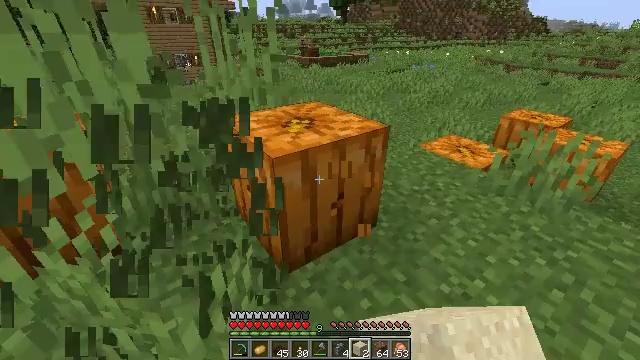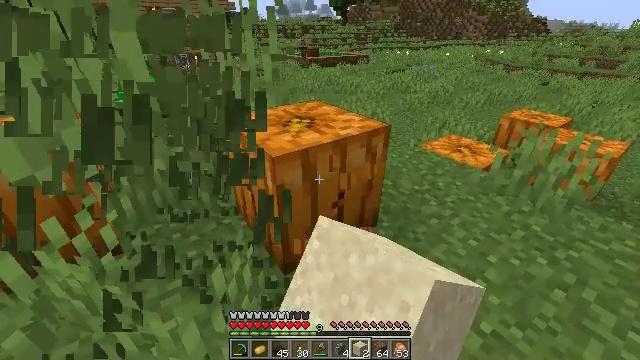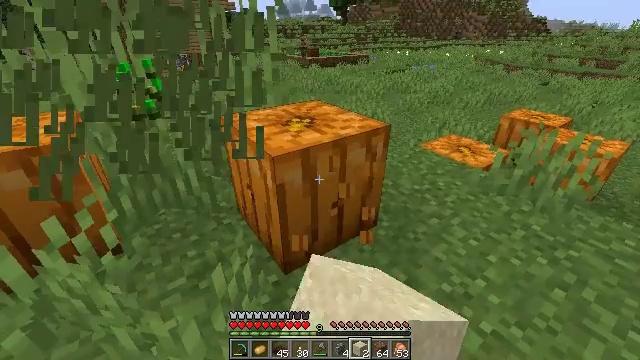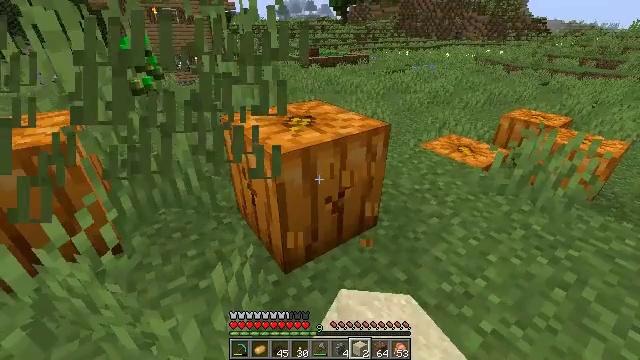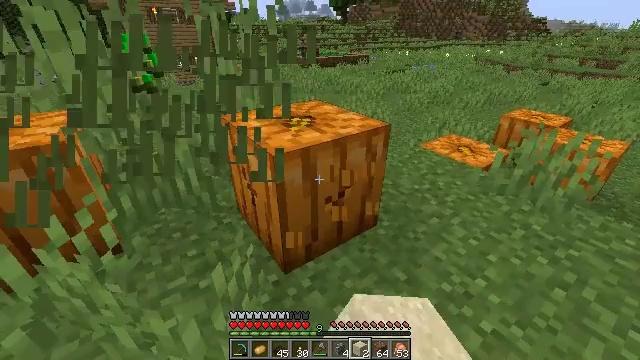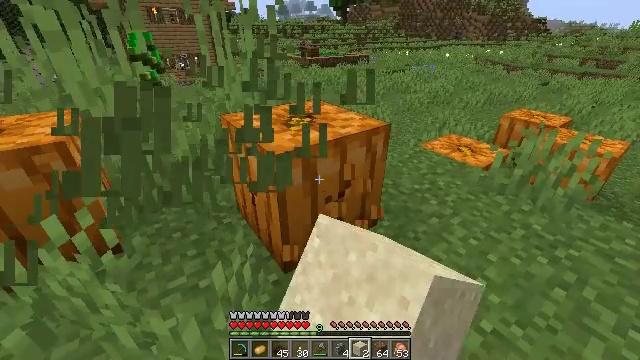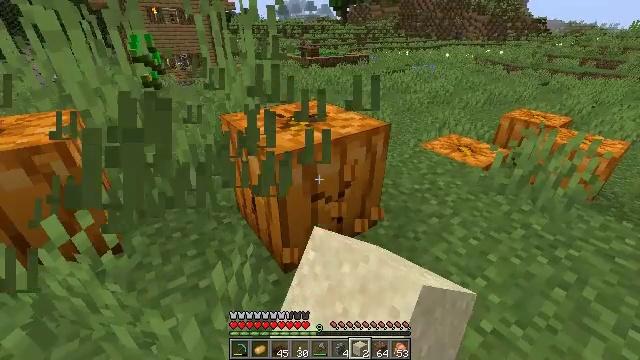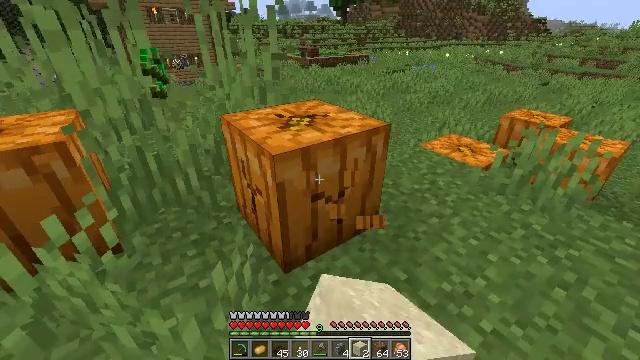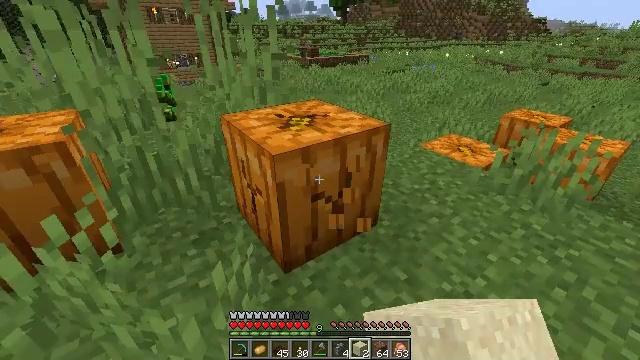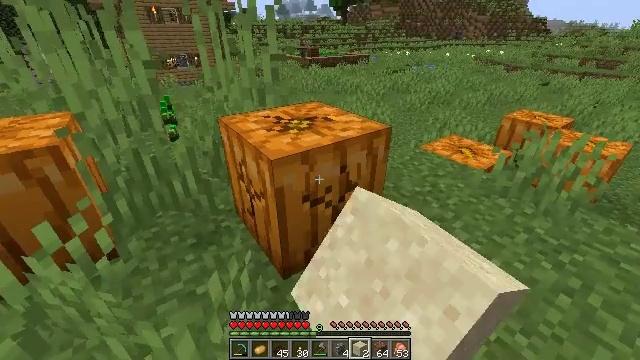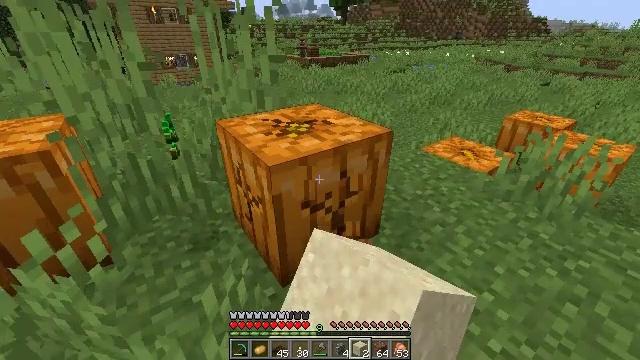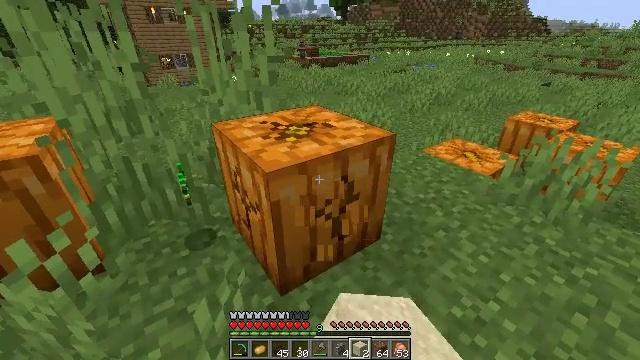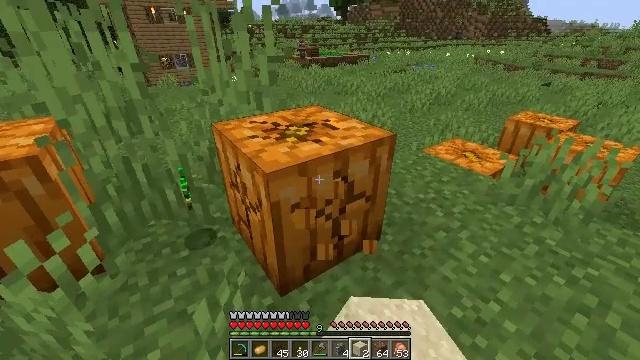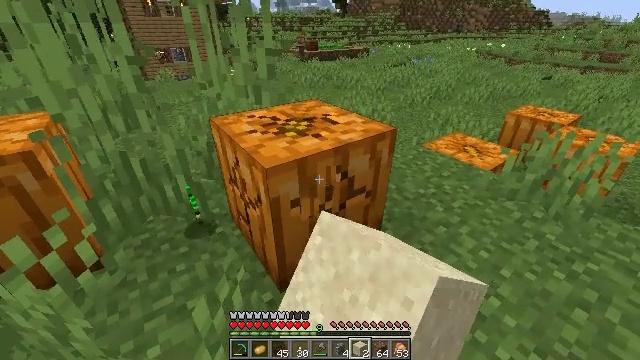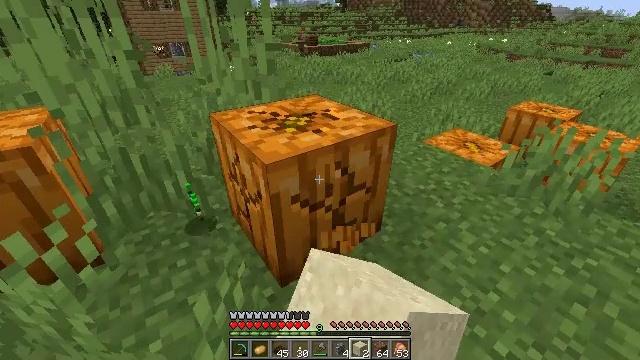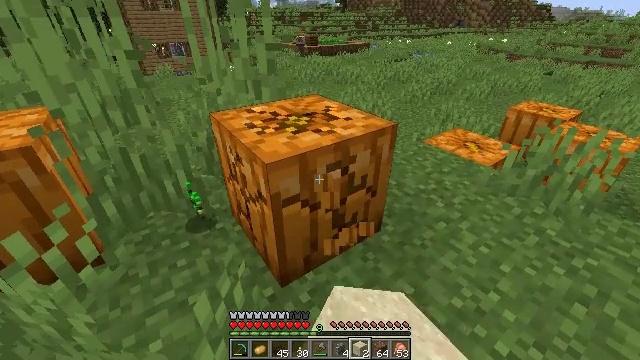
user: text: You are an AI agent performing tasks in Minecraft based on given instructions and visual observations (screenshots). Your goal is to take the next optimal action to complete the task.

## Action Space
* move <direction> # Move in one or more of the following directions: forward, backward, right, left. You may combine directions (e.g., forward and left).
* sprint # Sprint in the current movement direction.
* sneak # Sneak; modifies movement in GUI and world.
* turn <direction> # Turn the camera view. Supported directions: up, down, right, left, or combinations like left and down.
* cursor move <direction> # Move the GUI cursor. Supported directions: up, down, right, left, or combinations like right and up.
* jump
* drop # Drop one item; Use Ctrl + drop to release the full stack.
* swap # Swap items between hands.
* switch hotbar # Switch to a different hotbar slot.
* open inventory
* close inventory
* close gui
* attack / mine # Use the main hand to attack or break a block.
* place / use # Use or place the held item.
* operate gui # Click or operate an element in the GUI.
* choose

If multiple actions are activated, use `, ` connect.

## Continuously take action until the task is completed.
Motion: motion action
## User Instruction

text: Mine the pumpkin from the ground.
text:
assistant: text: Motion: attack / mine
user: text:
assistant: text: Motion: attack / mine
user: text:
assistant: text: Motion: attack / mine
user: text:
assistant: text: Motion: attack / mine
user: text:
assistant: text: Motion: attack / mine
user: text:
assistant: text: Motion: attack / mine
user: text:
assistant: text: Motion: attack / mine
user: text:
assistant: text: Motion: attack / mine
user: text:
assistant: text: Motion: move forward, attack / mine
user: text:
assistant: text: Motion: attack / mine
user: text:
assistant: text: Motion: attack / mine
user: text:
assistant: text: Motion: attack / mine
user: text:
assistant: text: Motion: turn down, attack / mine
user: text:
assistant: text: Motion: attack / mine
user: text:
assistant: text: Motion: attack / mine
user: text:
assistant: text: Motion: attack / mine
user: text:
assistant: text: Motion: attack / mine
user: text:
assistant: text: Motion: attack / mine
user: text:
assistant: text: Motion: attack / mine
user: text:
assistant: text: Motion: attack / mine
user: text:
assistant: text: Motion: attack / mine
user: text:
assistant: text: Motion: attack / mine
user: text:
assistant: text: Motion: attack / mine
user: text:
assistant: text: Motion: attack / mine
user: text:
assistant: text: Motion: attack / mine
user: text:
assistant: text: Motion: attack / mine
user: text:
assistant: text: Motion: attack / mine
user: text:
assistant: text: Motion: attack / mine
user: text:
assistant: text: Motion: attack / mine
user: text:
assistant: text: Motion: attack / mine